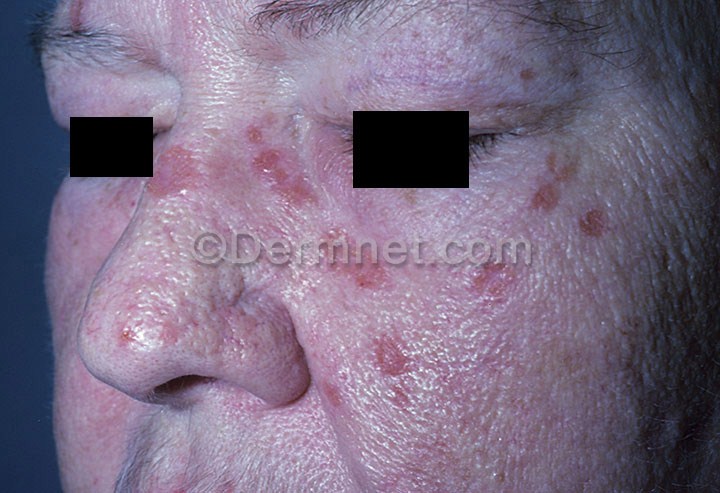
Disease: Light Diseases and Disorders of Pigmentation